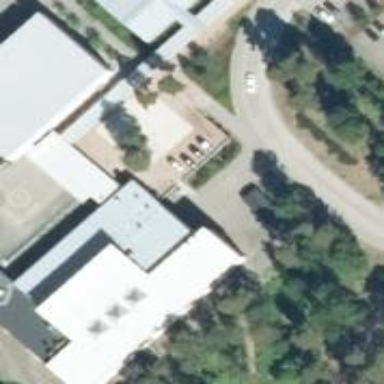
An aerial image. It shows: School building.